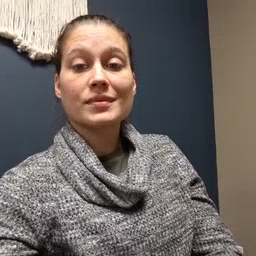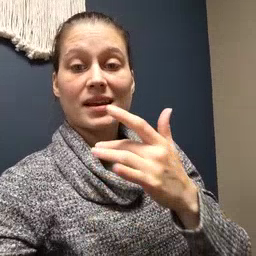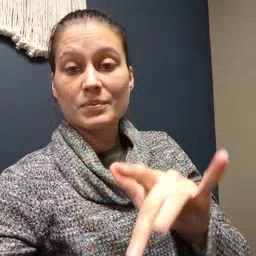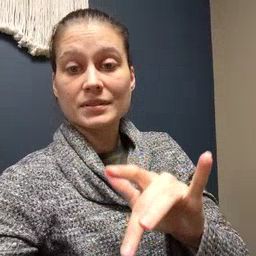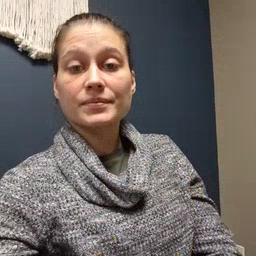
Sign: empty